Question:
Showing this error when adding new Swipe Refresh Layout
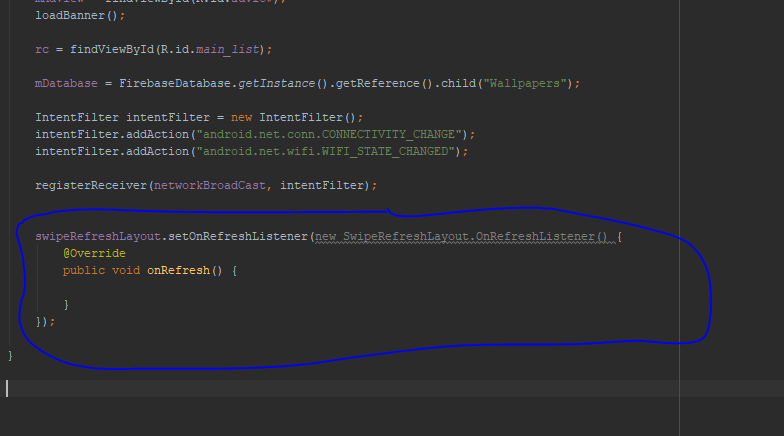
Answer: It's not an error. I see that you are using IntelliJ/Android Studio, this is the color code :
- - - -
Also, try out what the IDE propose. You can do Alt-Enter to show suggestion ! It can refactor your code, in this case it would do it for you.
There is also the very important ctrl-space to show auto-complete. Another for the road : ctrl-atl-L will reformat the whole text with correct tab and column usage.
In your specific case it's because you can replace the 'new ....' with a lambda
'''
swipeRefreshLayout.setOnRefreshListener(() -> {
// you code
});
'''